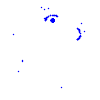
Particle: electron